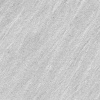
Atmospheric dust classification: not_dusty